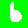
Digit: 6